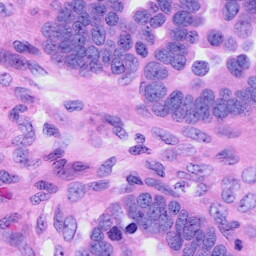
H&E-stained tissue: Ovarian